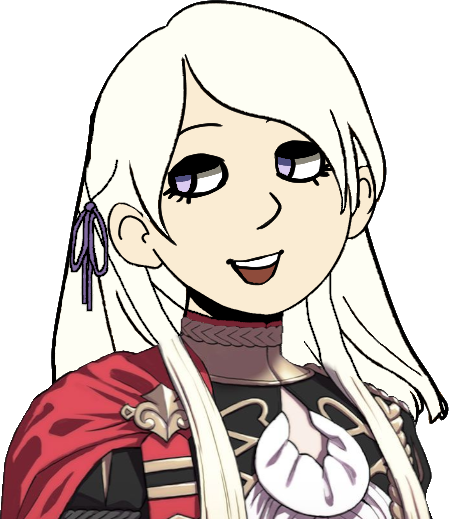
Label: 5_Ashbie_and_Enbie_Girl